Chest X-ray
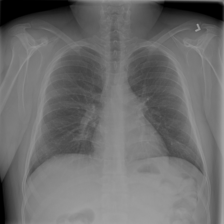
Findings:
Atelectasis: negative
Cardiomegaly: negative
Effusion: negative
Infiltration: negative
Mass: negative
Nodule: negative
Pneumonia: negative
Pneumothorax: negative
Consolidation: negative
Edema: negative
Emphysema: negative
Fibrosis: negative
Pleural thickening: negative
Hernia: negative